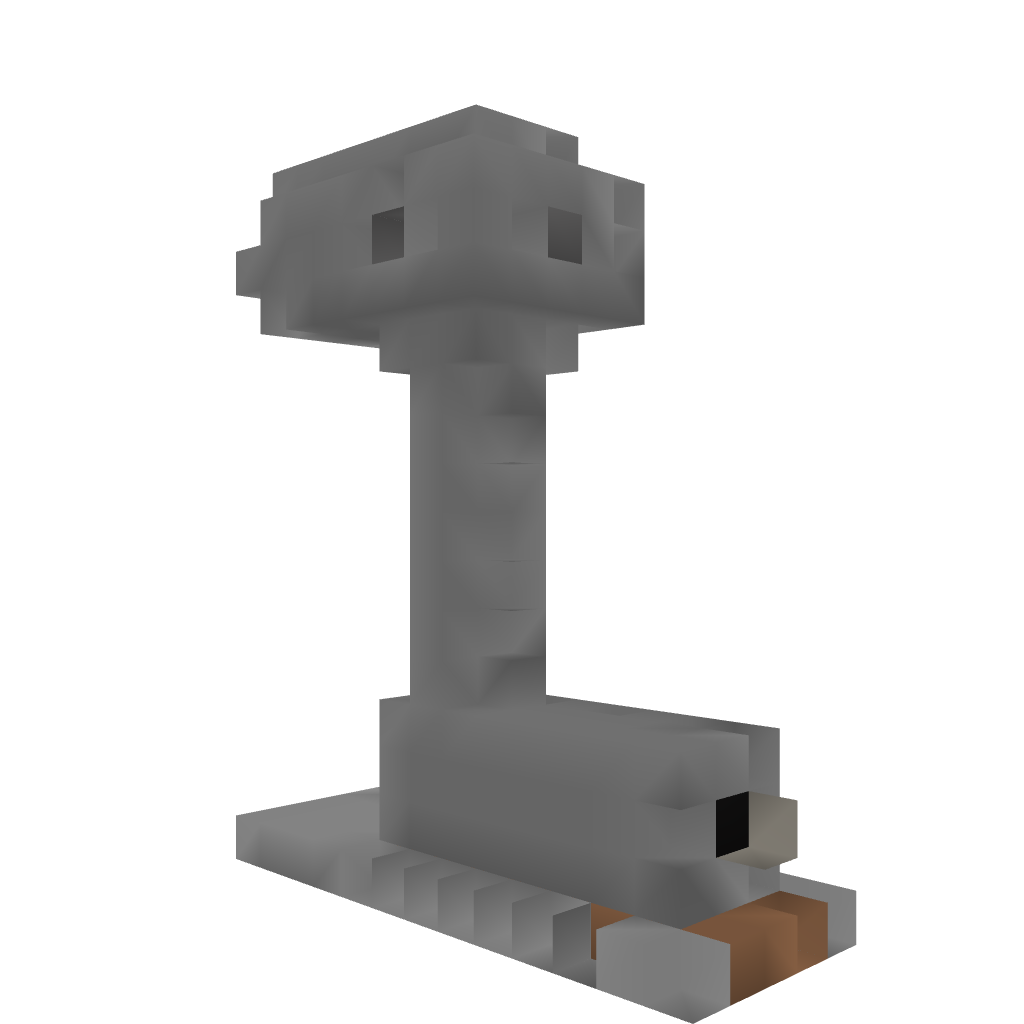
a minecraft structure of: multifire trap trigger